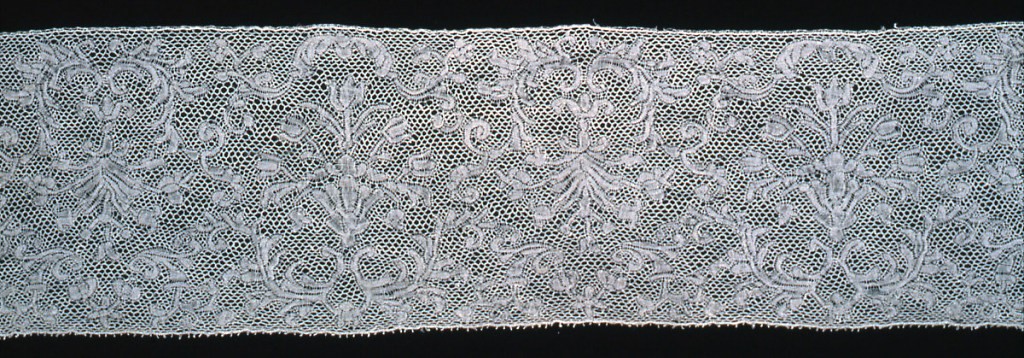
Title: Border
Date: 1700–1750
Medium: linen Technique: bobbin lace (Valenciennes ground)
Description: Small-scale floral allover pattern forming cartouches.